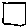
Label: square